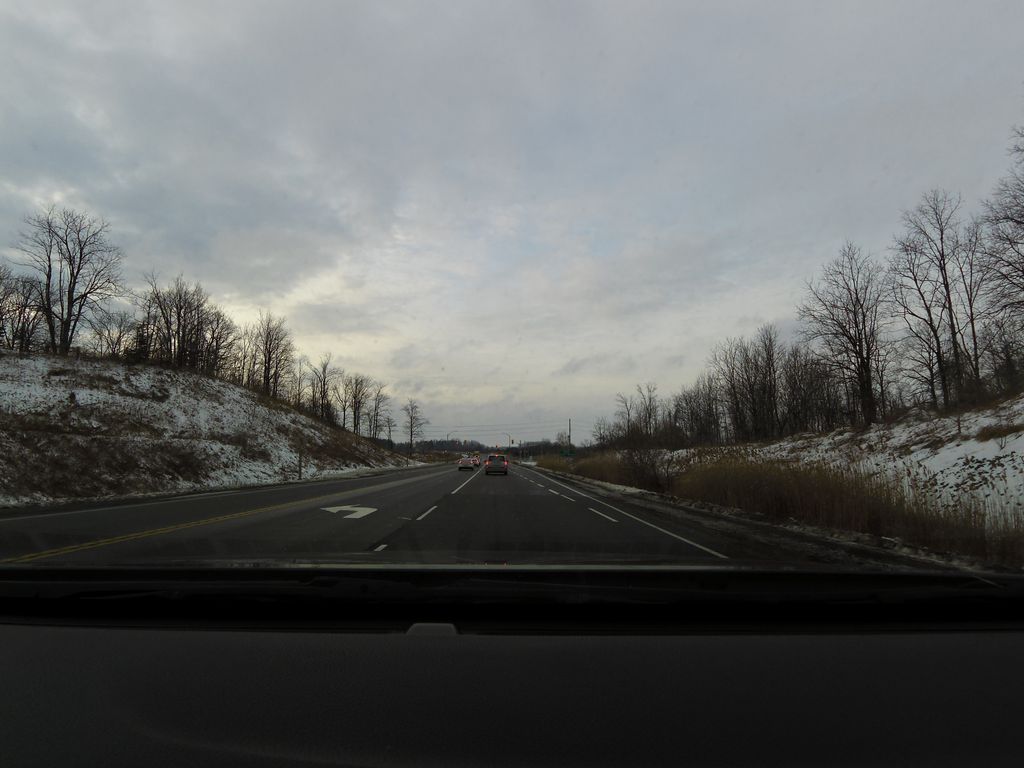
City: hamilton